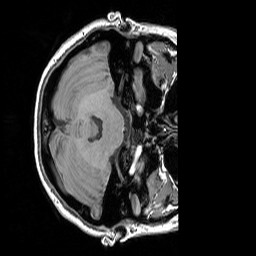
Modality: T1w
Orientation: axial
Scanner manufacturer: siemens
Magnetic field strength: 3 T
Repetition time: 1.83 s
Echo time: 0.00303 s